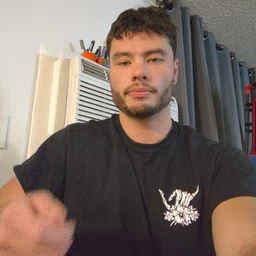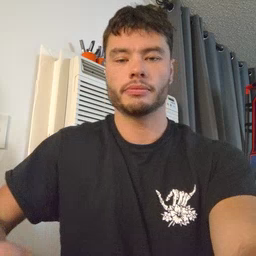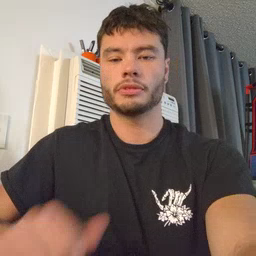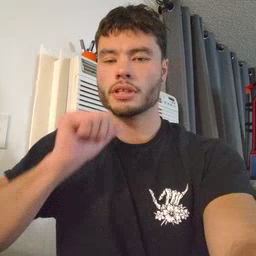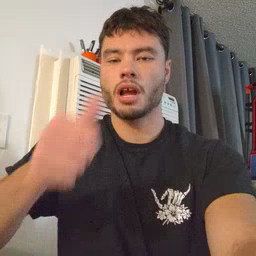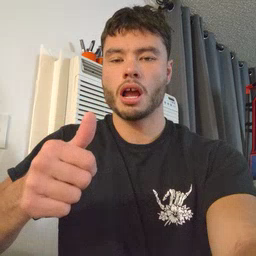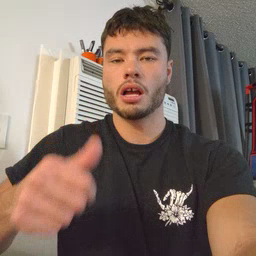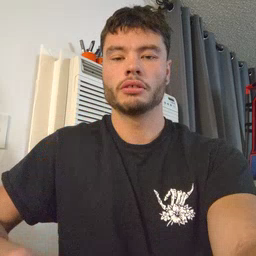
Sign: not